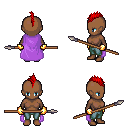
a pixel art fantasy rpg character, female body template, human, dark skin, lavender cape, teal pants, red mohawk hairstyle, gold gloves, spear, four views (front, back, left, right), 2x2 character sprite sheet, small pixel art, hard edges, no anti-aliasing